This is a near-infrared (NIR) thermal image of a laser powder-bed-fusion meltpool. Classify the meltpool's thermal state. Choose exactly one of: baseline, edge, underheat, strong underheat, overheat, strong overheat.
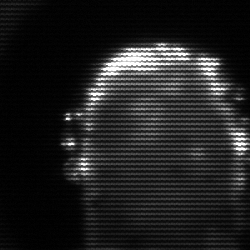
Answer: baseline